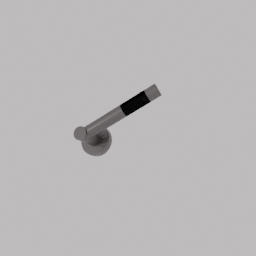
Label: mechanical